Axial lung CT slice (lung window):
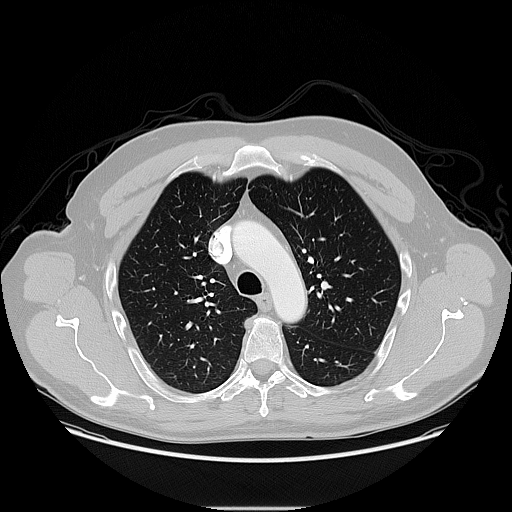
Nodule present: no